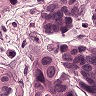
Metastatic tissue present: yes